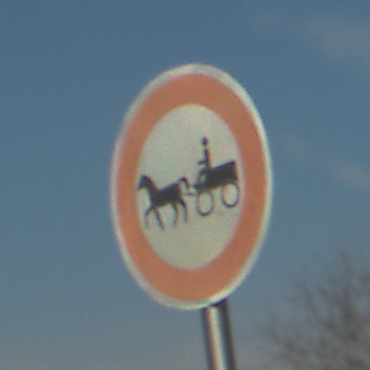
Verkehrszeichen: VerbotGespannfuhrwerke
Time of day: MorningAfternoon
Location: Outdoor (Nature)
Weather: Clear
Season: NotSpecified
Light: Natural